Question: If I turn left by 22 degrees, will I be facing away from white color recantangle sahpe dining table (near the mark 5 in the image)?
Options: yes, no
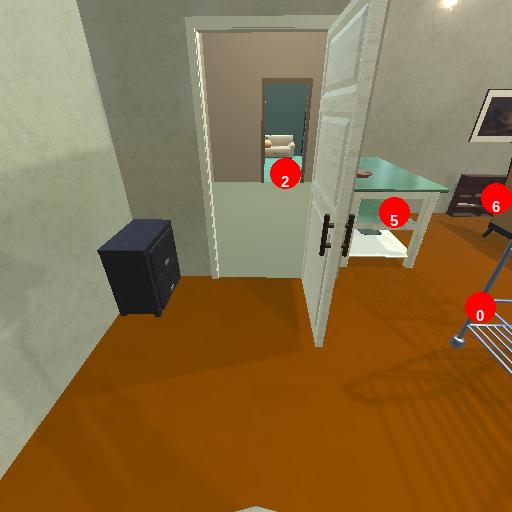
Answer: yes